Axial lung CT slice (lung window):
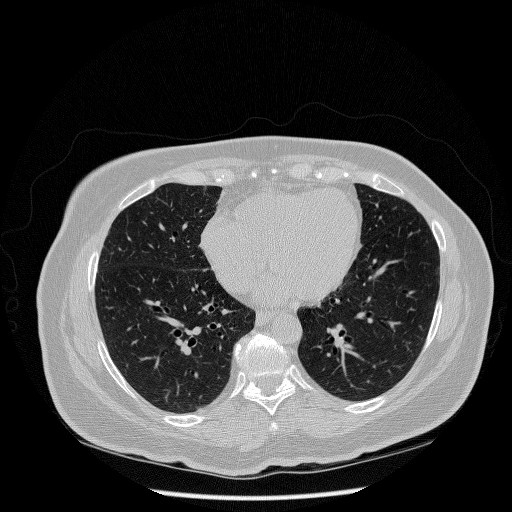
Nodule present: no